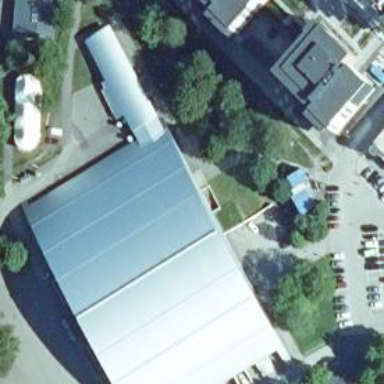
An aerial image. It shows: Kindergarten.